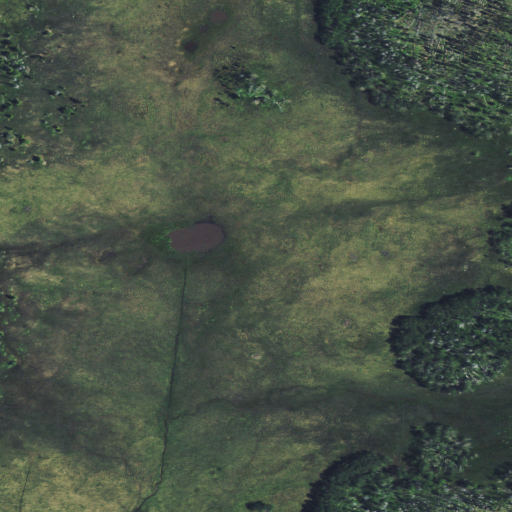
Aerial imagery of plain(s) in Montana named Black Hall Meadows containing shrub, evergreen forest, and woody wetlands